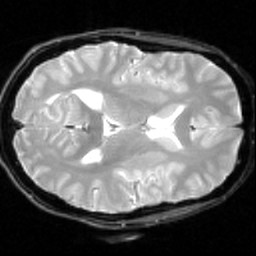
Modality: inplaneT2
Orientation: axial
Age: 21
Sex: male